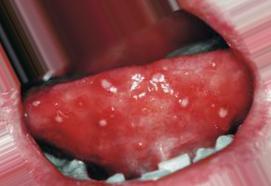
Condition: Mouth Ulcer